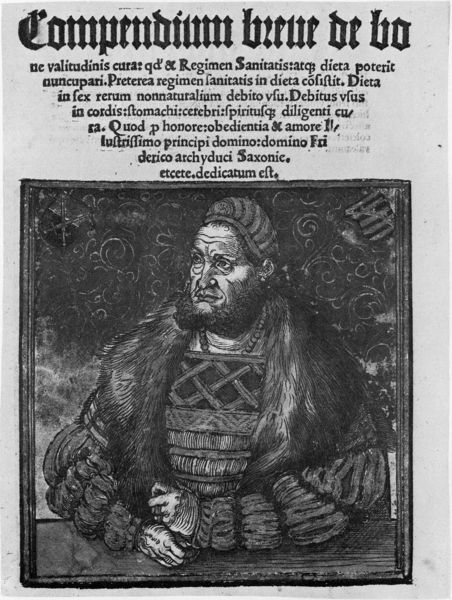
Titel: Bildnis von Friedrich dem Weisen
Künstler: Lucas d.Ä. Cranach
Institution: (Seriendruck)
Schlagwörter: dunkel, mann, weiß, grau, hintergrund, hut, hüte, kopfbedeckungen, nase, schmuck, schwarz, tisch, blick, haube, muster, ornament, bart, kappe, mütze, mützen, arm, arme, bärtig, falten, gesicht, mensch, pelz, rahmen, vollbart, ärmel, bildnis, herr, hände, portrait, porträt, gewand, mantel, reich, renaissance, fell, kopfbedeckung, schrift, alter mann, kette, graphik, tafel, dick, tapete, ornamente, rüschen, alter, philosoph, buch, denken, druck, schwarz-weiß, radierung, stich, titel, kupfer, text, buchstaben, drcuk, stirnfalten, herrscher, brokat, buchdruck, sims, runzeln, aufgestützt, fensterbank, gelehrter, zeilen, dürer, latein, lateinisch, sachsen, stirnrunzeln, eder, kete, erzherzog, pelzschaube, runzelig, compendium, frederik, compendium schwarz, pelzscj´haube, g´falten, felz, buschkunst, archiduc, frederico